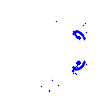
Particle: electron